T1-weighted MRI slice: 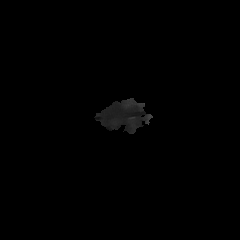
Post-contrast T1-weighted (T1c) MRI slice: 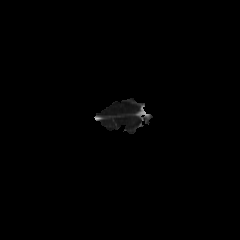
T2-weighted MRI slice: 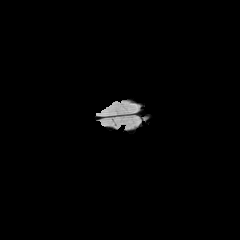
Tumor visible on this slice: no